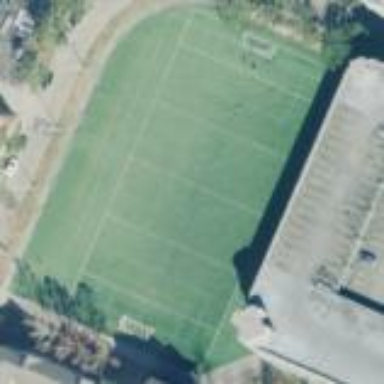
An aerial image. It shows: Soccer pitch designated for leisure and sports activities.